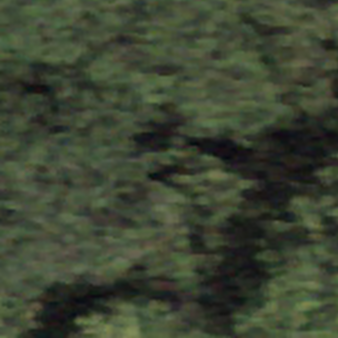
Label: other